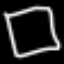
Label: square